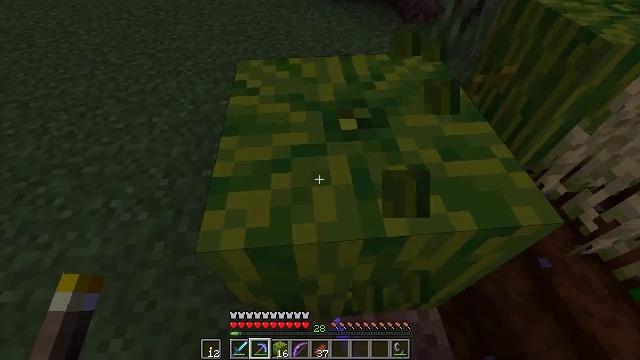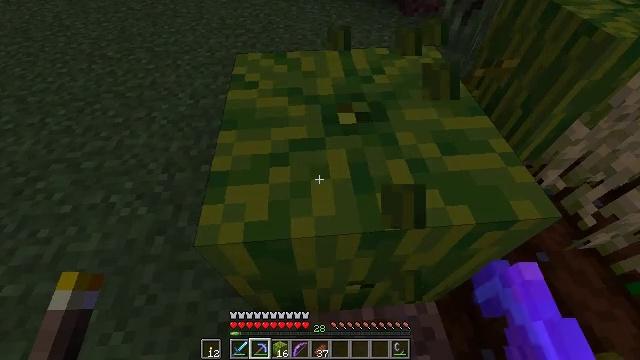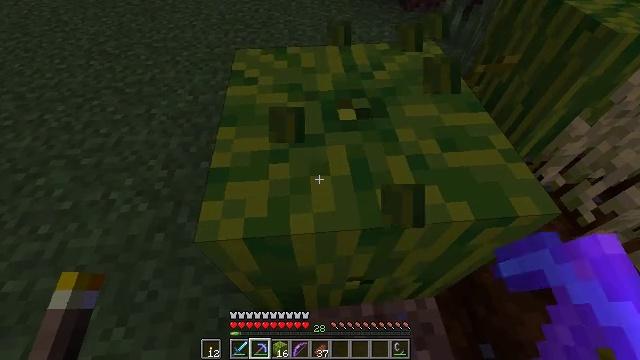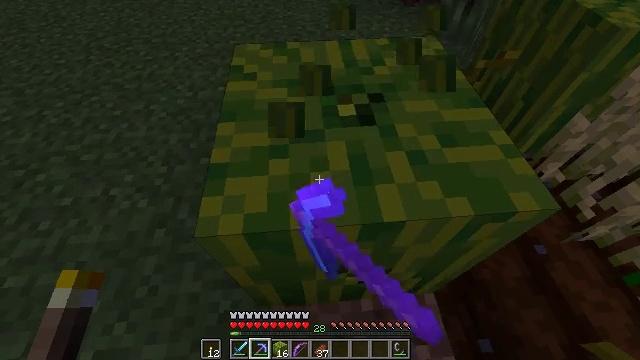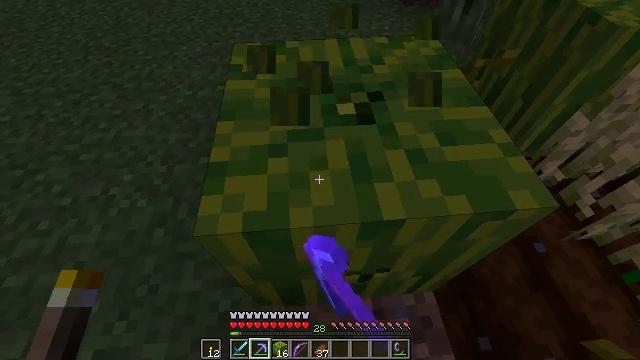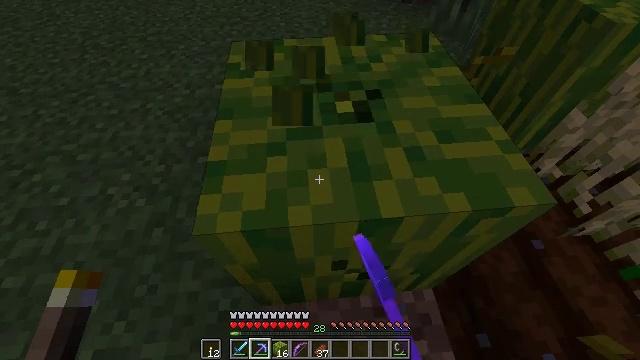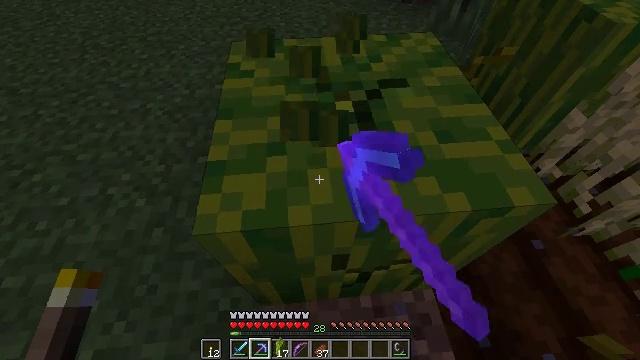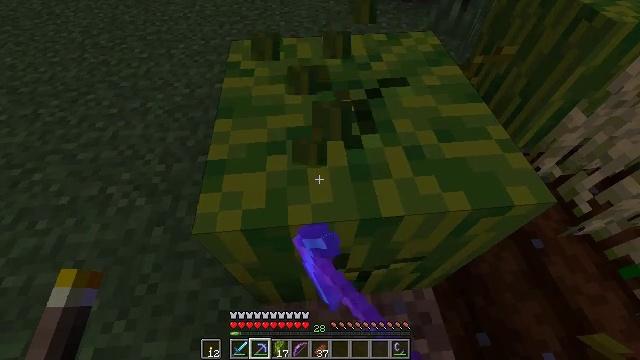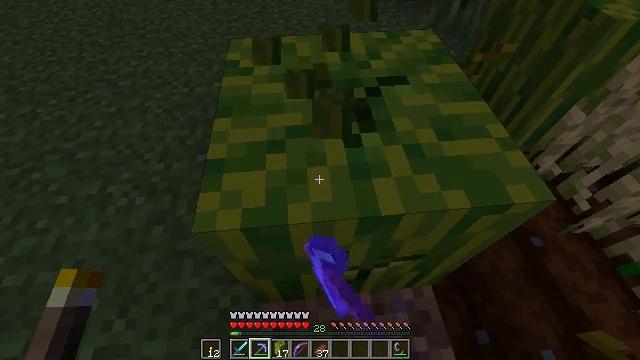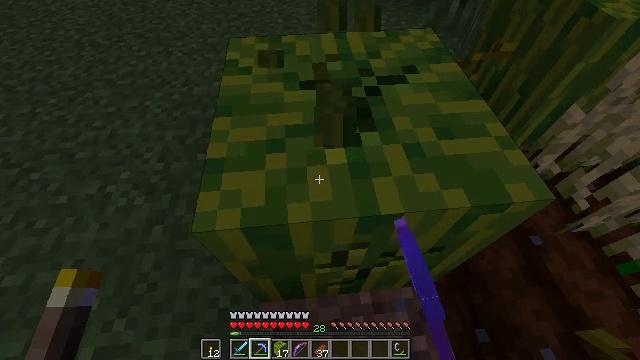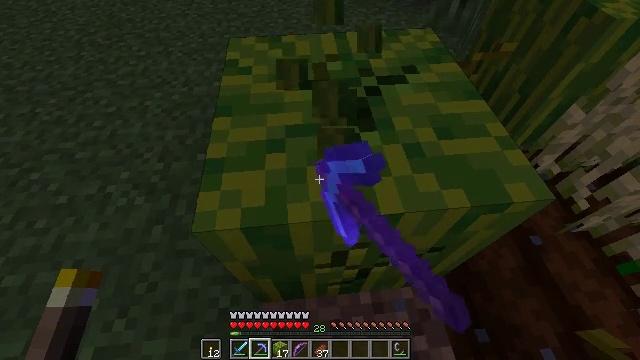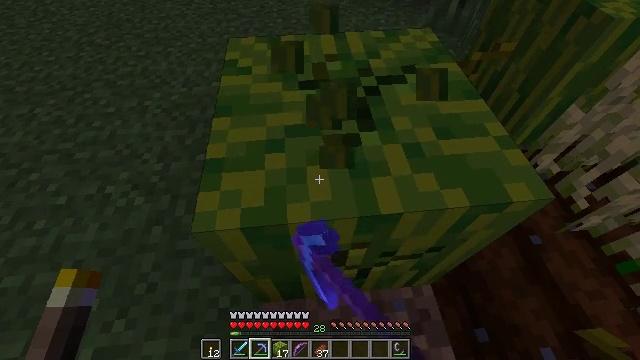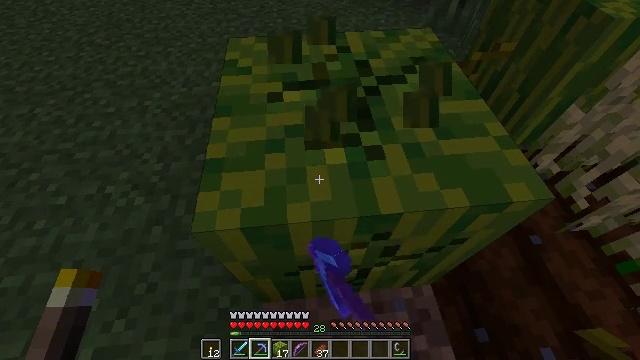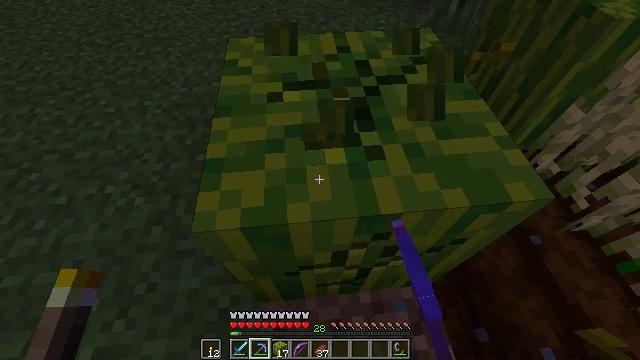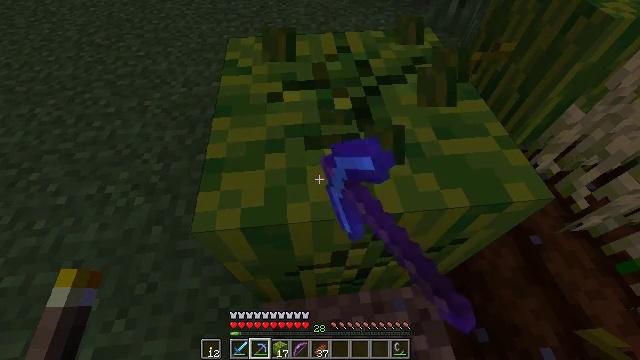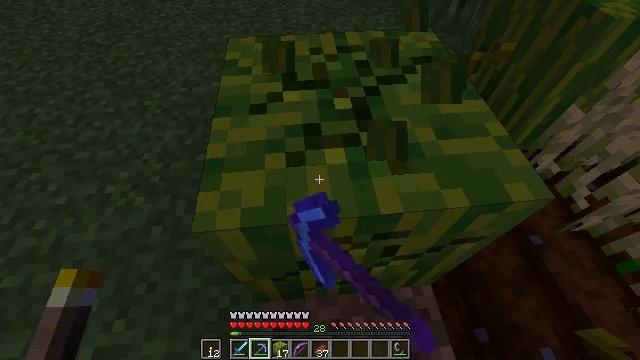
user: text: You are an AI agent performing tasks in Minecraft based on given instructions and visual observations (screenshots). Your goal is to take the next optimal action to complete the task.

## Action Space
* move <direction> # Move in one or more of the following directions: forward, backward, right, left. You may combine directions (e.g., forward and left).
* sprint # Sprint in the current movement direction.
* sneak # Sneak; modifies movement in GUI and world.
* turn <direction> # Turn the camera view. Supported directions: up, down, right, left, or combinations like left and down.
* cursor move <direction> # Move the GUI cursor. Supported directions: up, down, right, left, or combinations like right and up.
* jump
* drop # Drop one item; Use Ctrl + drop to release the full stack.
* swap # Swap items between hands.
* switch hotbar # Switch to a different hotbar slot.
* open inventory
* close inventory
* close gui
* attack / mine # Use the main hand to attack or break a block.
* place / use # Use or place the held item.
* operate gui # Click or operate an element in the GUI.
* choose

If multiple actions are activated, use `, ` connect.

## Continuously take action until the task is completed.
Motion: motion action
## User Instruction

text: Harvest melon from the farm.
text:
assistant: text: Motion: turn down, attack / mine
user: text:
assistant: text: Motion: attack / mine
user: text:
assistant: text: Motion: attack / mine
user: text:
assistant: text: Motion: attack / mine
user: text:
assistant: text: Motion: attack / mine
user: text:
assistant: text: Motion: attack / mine
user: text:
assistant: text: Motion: attack / mine
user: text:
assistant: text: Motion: attack / mine
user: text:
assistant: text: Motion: attack / mine
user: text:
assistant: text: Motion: attack / mine
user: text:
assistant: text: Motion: attack / mine
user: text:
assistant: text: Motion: attack / mine
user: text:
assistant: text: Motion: attack / mine
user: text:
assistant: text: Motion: attack / mine
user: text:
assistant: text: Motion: attack / mine
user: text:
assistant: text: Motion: attack / mine
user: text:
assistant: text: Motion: attack / mine
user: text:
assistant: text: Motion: attack / mine
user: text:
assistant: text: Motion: attack / mine
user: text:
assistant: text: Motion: attack / mine
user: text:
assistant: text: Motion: attack / mine
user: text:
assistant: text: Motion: attack / mine
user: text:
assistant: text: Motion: attack / mine
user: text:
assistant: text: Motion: attack / mine
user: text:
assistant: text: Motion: attack / mine
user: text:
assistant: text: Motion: attack / mine
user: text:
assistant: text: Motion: attack / mine
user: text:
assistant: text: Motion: attack / mine
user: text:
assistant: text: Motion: attack / mine
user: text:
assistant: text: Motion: attack / mine